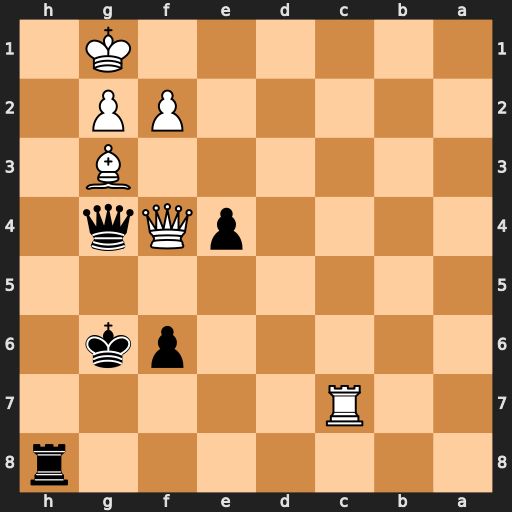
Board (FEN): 7r/2R5/5pk1/8/4pQq1/6B1/5PP1/6K1
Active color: b
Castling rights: -
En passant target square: -
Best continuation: Qd1#